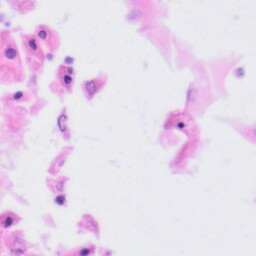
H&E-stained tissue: Tonsil